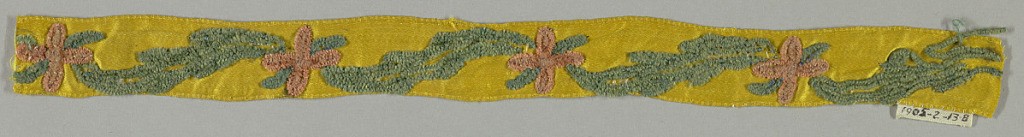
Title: Textile
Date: late 18th century
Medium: silk Technique: chenille embroidery on satin weave
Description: Design of alternating pink flower and green leaf worked in chenille on a yellow ground.